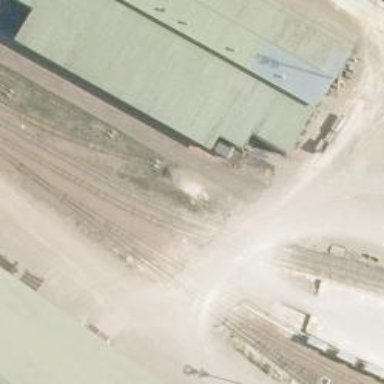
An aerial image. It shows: Disused railway spur.